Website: bh-photo
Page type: billing-address
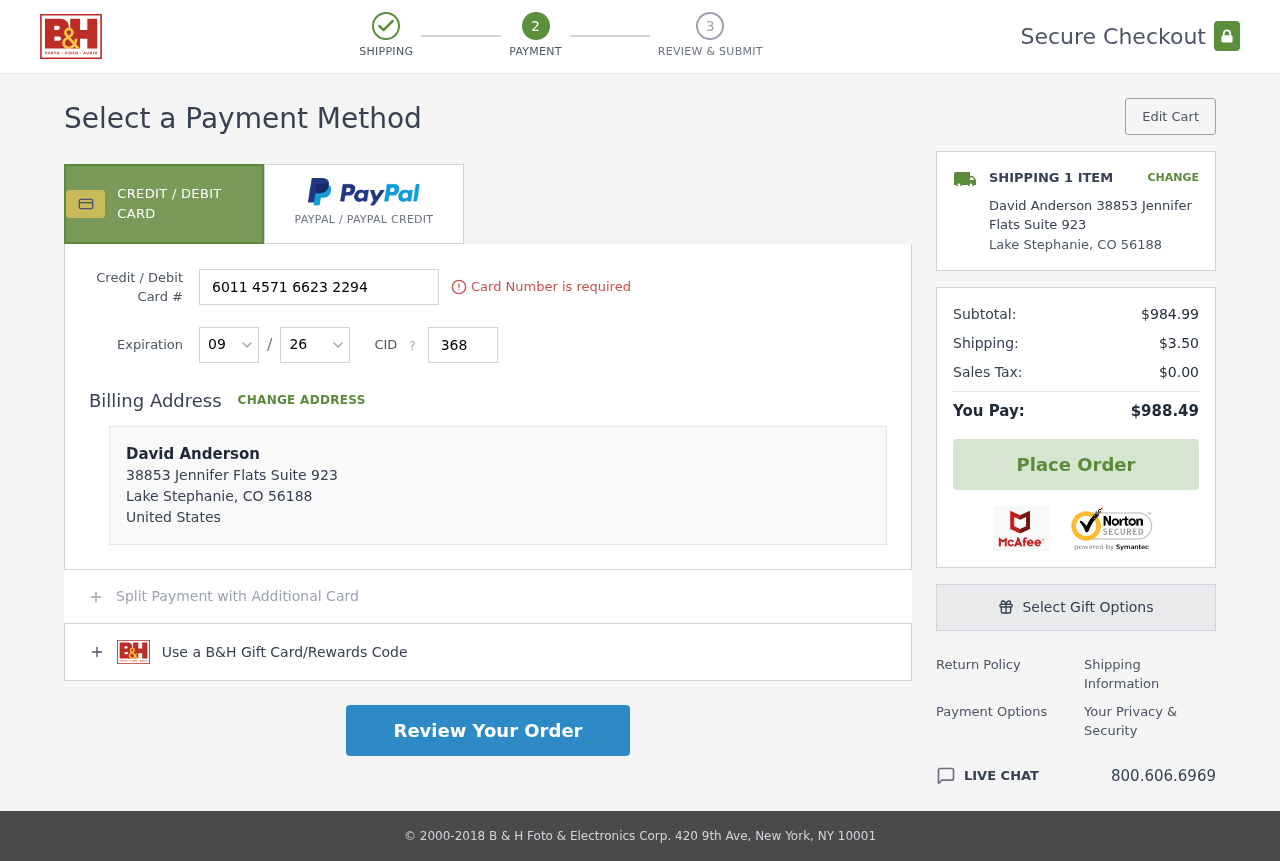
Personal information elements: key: PII_CARD_CVV
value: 368
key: PII_CARD_EXPIRY_MONTH
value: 09
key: PII_CARD_EXPIRY_YEAR
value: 26
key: PII_CARD_NUMBER
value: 6011 4571 6623 2294
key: PII_CITY
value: Lake Stephanie
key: PII_COUNTRY
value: United States
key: PII_FULLNAME
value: David Anderson
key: PII_FULLNAME2
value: David Anderson
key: PII_POSTCODE
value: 56188
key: PII_STATE_ABBR
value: CO
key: PII_STREET
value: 38853 Jennifer Flats Suite 923
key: PII_POSTCODE_FULL
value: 56188
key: PII_POSTCODE_NUMERIC
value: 56188
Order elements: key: ORDER_NUM_ITEMS
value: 1
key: ORDER_SUBTOTAL
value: $984.99
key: ORDER_SHIPPING_COST
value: $3.50
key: ORDER_TAX
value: $0.00
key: ORDER_TOTAL
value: $988.49